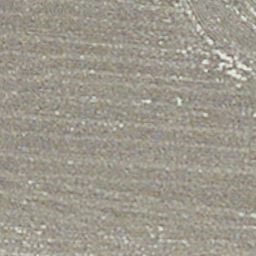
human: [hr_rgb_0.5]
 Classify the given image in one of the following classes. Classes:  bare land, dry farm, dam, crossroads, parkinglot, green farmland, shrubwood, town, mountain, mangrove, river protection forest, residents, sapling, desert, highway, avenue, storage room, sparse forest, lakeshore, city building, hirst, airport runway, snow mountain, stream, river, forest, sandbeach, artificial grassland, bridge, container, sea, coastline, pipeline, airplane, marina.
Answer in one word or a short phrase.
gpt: dry farm